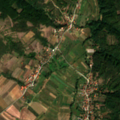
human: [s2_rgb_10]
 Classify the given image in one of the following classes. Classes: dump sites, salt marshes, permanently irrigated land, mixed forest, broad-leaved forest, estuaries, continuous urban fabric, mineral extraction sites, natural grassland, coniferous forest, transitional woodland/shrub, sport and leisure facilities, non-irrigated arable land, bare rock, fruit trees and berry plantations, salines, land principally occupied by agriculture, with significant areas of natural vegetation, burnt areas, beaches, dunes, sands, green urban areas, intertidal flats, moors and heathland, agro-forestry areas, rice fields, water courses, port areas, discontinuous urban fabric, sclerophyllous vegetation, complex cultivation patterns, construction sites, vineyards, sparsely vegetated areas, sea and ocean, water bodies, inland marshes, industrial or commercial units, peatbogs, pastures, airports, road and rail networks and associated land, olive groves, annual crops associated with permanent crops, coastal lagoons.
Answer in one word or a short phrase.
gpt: complex cultivation patterns, land principally occupied by agriculture, with significant areas of natural vegetation, broad-leaved forest